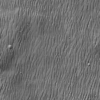
Label: not_dusty